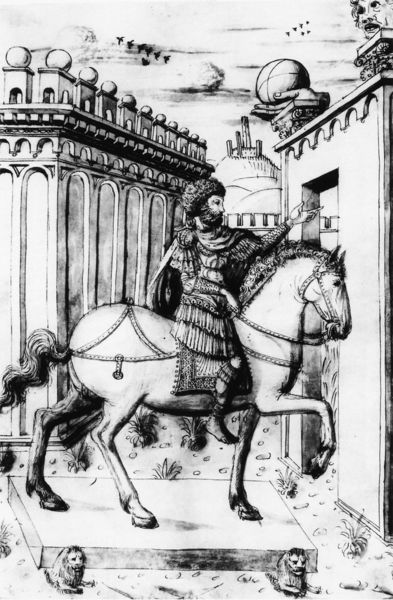
Titel: Giovanni Marcanova, Quaedam antiquitatum fragmenta
Institution: Modena, Bibl. Estense
Schlagwörter: berg, hand, himmel, kopf, wolken, stadt, pfeiler, tür, zeichnung, gebäude, gras, wiese, bart, sockel, vögel, pflanzen, renaissance, pferd, reiter, statue, ausritt, huf, hufe, mähne, reiterbild, schweif, zaumzeug, zügel, grafik, graphik, podest, tor, bögen, druck, kugel, kugeln, herrscher, grasbüschel, löwen, mauern, ross, stadtmauer, löwe, turban, standbild, einzug, hand gottes, einritt